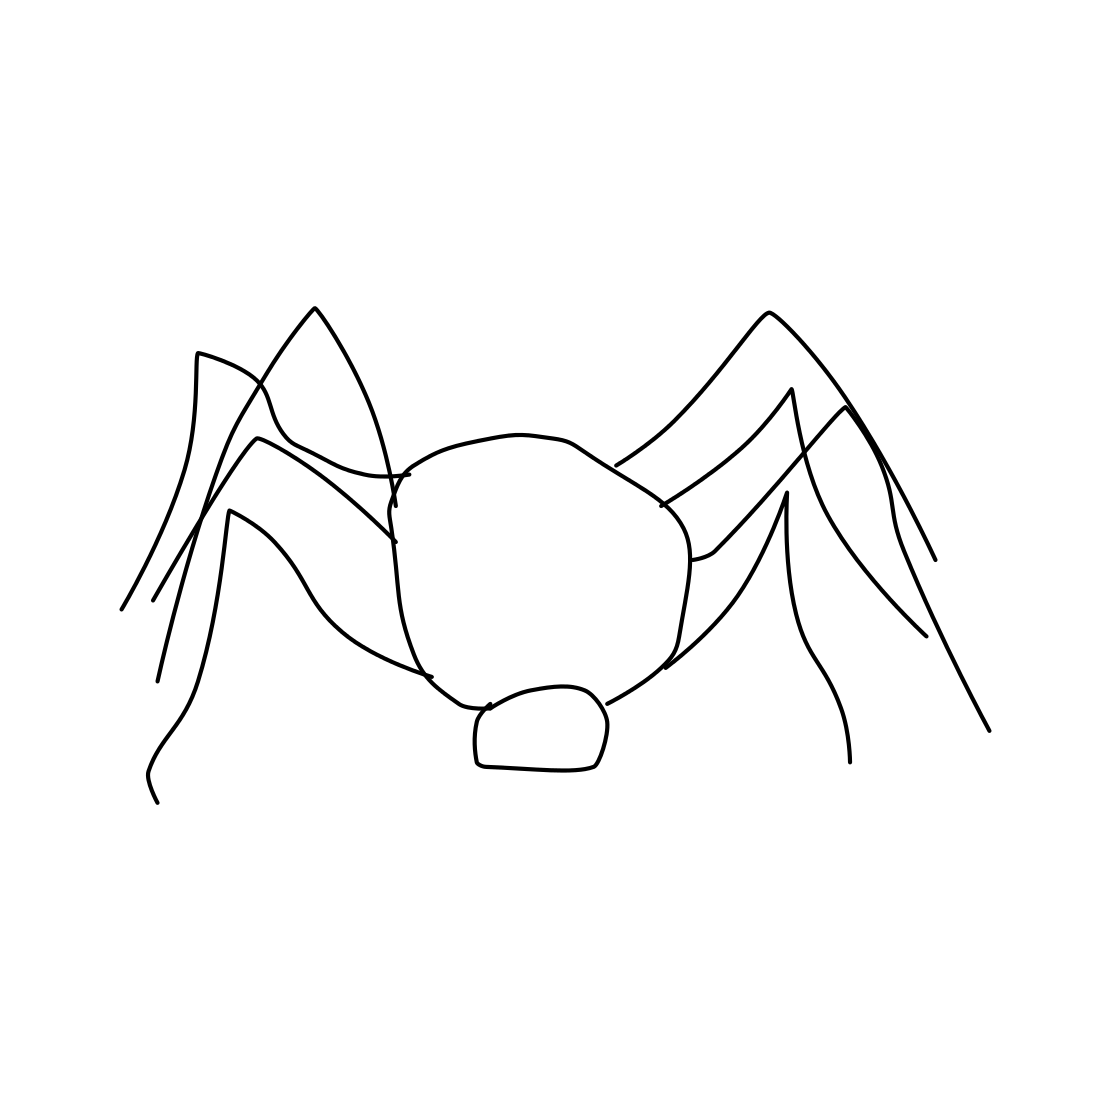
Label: spider